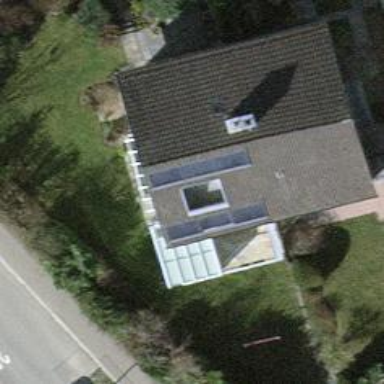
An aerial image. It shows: Solar power generator utilizing photovoltaic technology with solar photovoltaic panels.